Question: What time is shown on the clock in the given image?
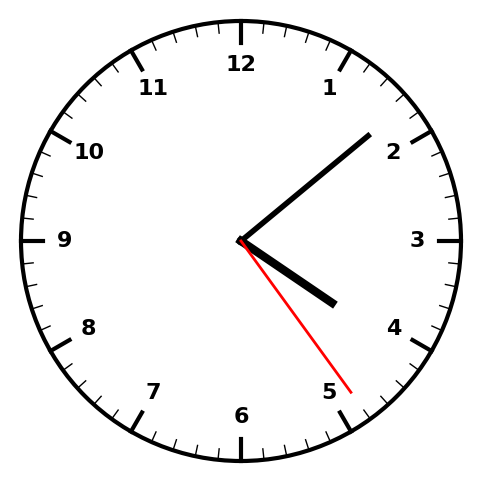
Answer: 04:08:24